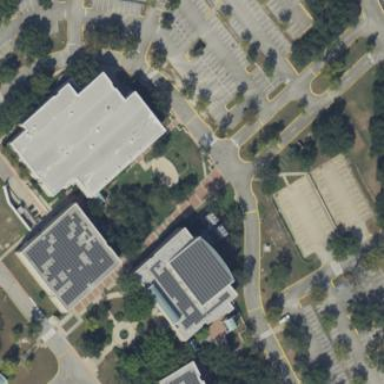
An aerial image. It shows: College building.